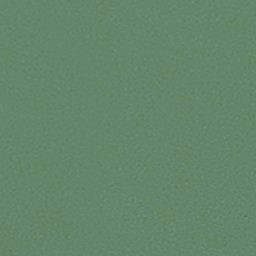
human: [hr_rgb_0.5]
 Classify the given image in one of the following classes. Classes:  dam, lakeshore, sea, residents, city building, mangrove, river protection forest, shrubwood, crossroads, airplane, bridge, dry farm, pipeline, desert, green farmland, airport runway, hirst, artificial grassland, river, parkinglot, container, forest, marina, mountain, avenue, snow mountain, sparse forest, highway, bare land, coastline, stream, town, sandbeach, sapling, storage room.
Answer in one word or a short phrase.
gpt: sea